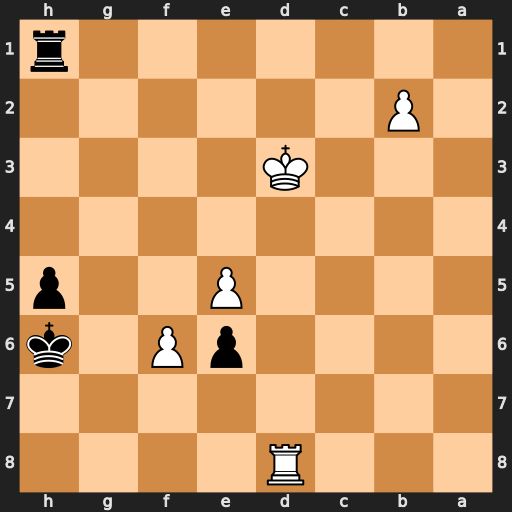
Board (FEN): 3R4/8/4pP1k/4P2p/8/3K4/1P6/7r
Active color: b
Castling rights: -
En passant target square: -
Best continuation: Rd1+ Ke3 Rxd8